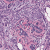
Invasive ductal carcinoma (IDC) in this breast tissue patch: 1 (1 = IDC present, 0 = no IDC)